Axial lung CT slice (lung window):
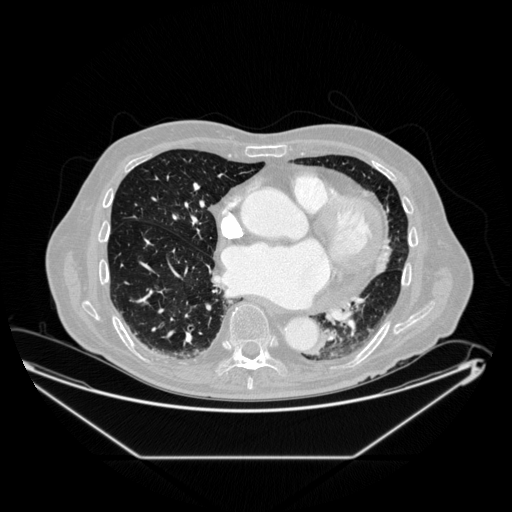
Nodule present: no